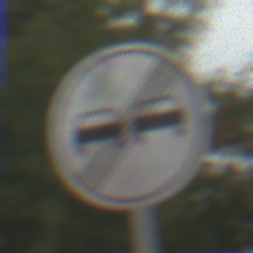
Verkehrszeichen: EndeUeberholverbot
Umgebung: Outdoor, Suburban
Tageszeit: MorningAfternoon
Wetter: PartlyCloudy
Licht: Natural
Jahreszeit: NotSpecified
Kontrast: LowContrast